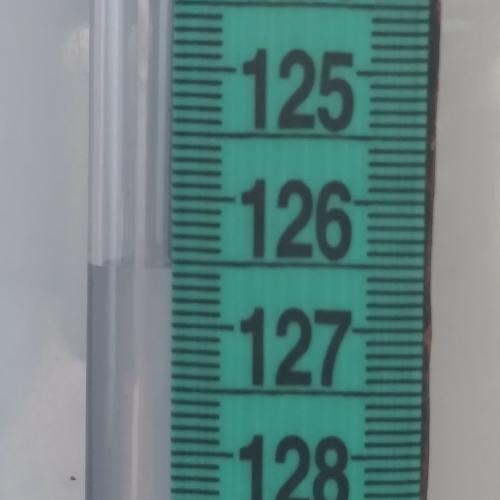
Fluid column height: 126.5 cm